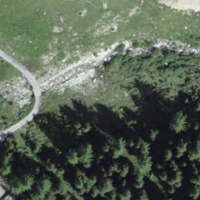
EUNIS habitat code: 43
Species observed at this site:
Tussilago farfara